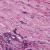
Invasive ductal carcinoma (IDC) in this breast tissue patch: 0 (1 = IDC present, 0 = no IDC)